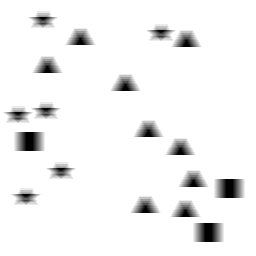
Squares: 3
Triangles: 9
Stars: 6
Total shapes: 18